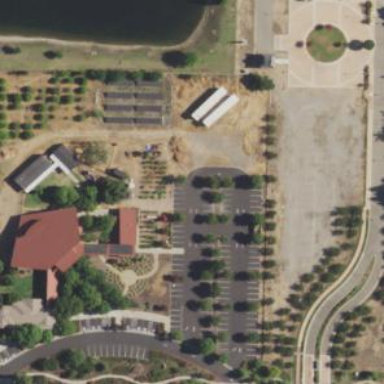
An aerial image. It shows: Place of worship.